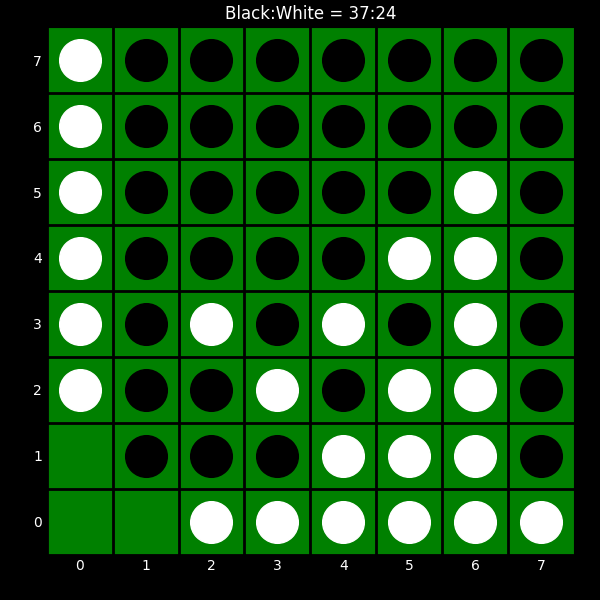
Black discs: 37
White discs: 24